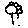
Label: flower